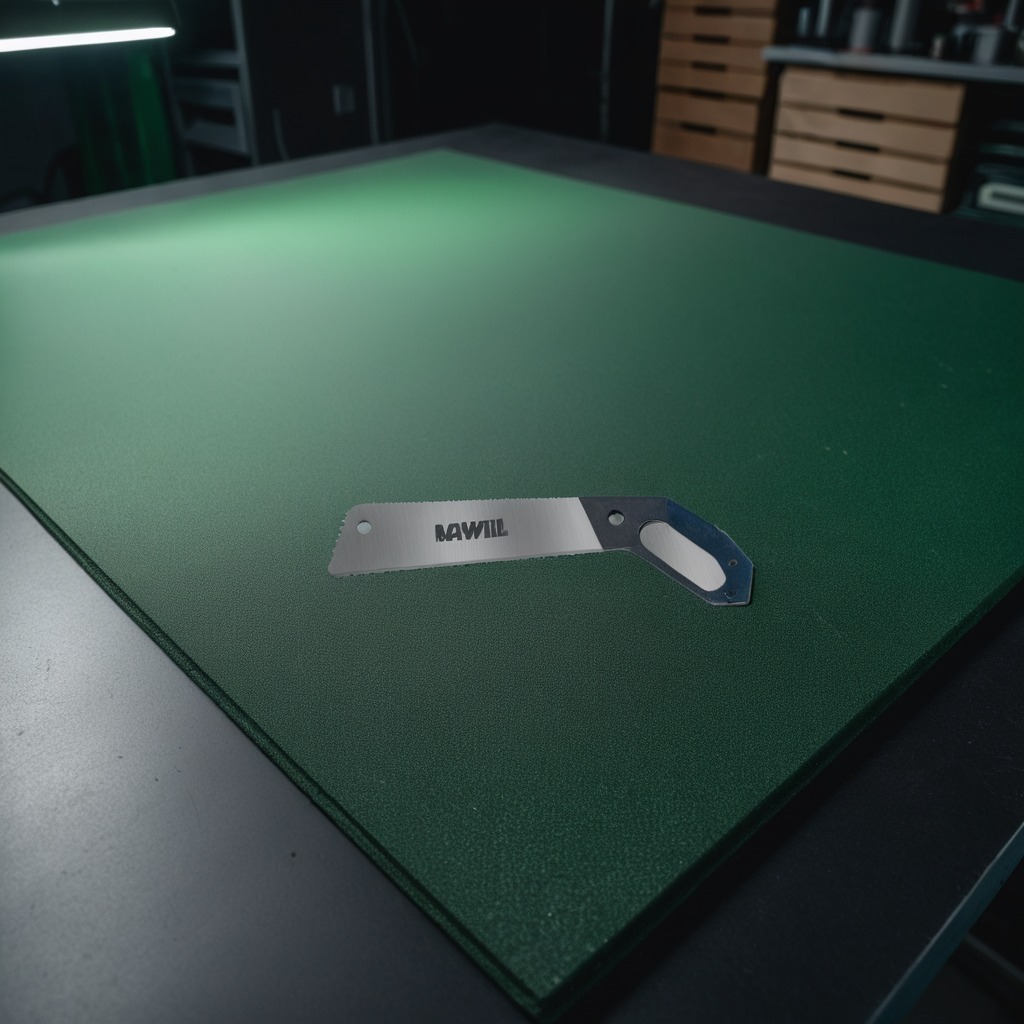
A metal saw lying on a clean granite tabletop covered with a green rubber mat inside a workshop at night dim ambient light soft shadows worn but beneath the mat